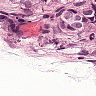
Metastatic tissue present: yes